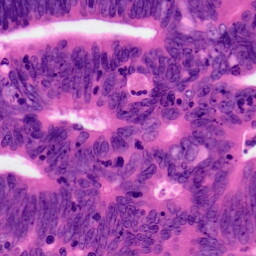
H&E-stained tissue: Colon